Interaction volume radius: 5 \u00c5
Interaction volume height: 10 \u00c5
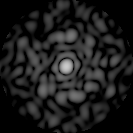
Disorder parameter: 0.845